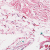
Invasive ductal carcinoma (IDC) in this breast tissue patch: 0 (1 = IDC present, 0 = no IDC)